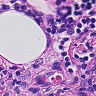
Metastatic tissue present: no